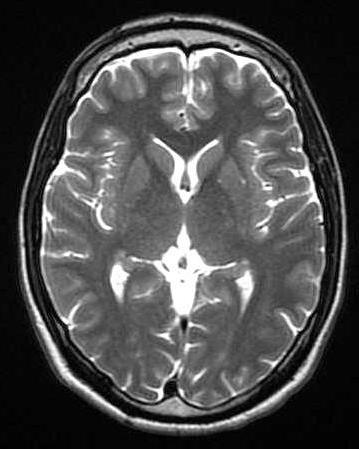
Label: notumor